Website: apple
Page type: address-validator
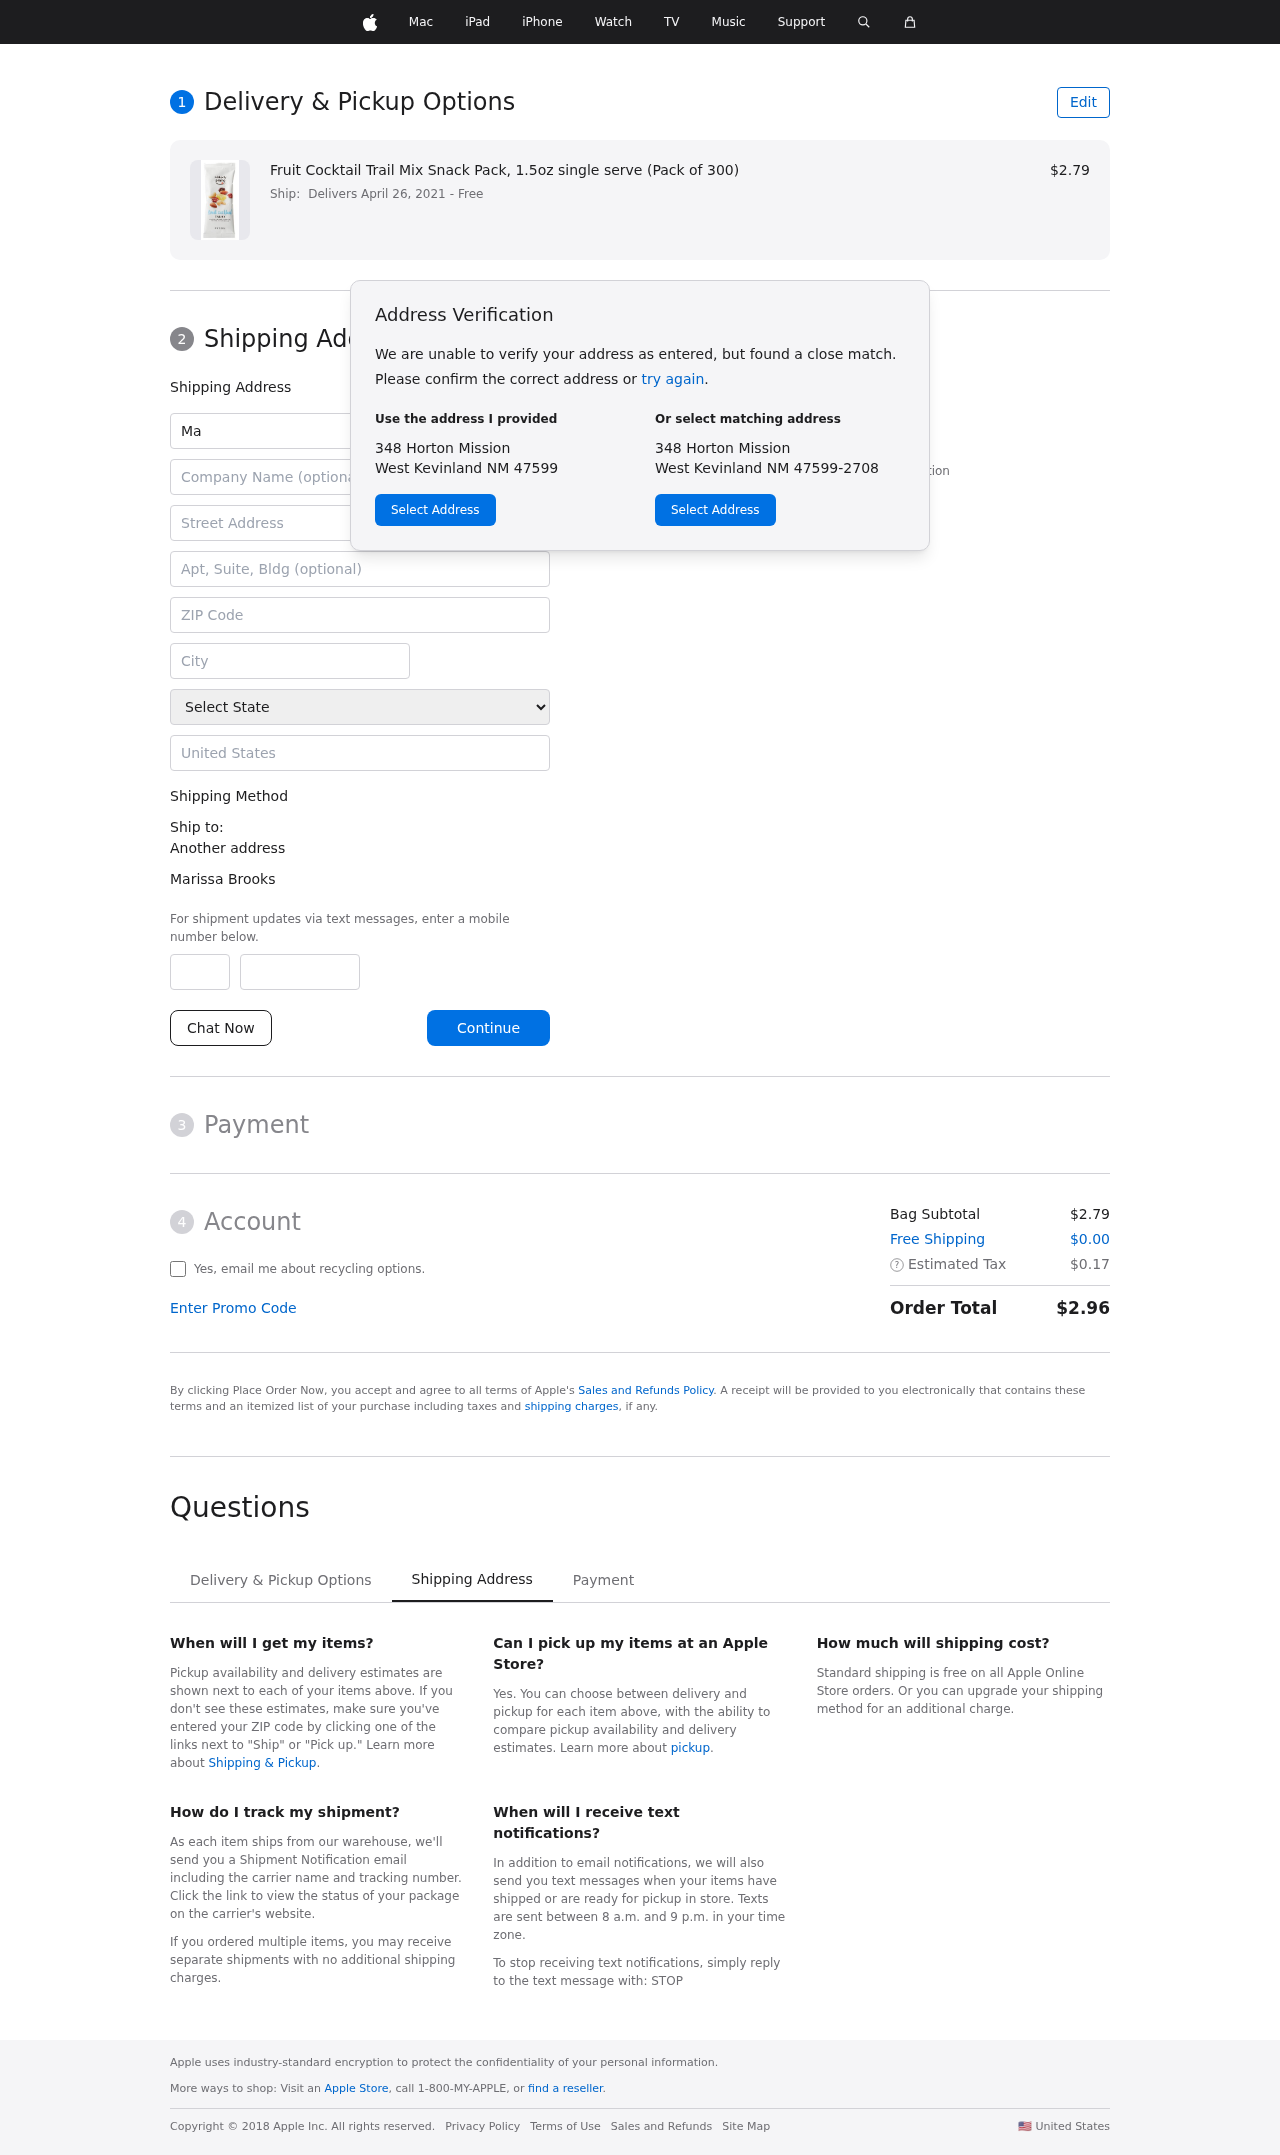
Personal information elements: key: PII_CITY
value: West Kevinland
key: PII_COUNTRY
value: United States
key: PII_FIRSTNAME
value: Marissa
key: PII_FULLNAME
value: Marissa Brooks
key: PII_LASTNAME
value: Brooks
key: PII_PHONE_AREA
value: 736
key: PII_PHONE_SUFFIX
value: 6785
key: PII_POSTCODE
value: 47599
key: PII_STATE
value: New Mexico
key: PII_STREET
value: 348 Horton Mission
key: PII_STREET2
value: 723 Valencia Crest
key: PII_CITY_STATE_ZIP
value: West Kevinland NM 47599
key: PII_STATE_ABBR
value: NM
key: PII_POSTCODE_FULL
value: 47599
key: PII_POSTCODE_NUMERIC
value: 47599
Product elements: key: PRODUCT1_NAME
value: Fruit Cocktail Trail Mix Snack Pack, 1.5oz single serve (Pack of 300)
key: PRODUCT1_PRICE
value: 2.79
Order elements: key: ORDER_DELIVERY_DATE
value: Delivers April 26, 2021
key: ORDER_SUBTOTAL
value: $2.79
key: ORDER_SHIPPING_COST
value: $0.00
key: ORDER_TAX
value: $0.17
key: ORDER_TOTAL
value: $2.96